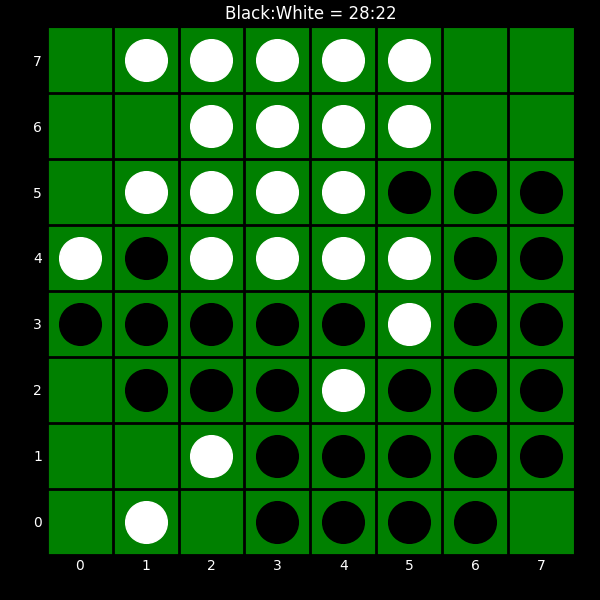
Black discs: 28
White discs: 22